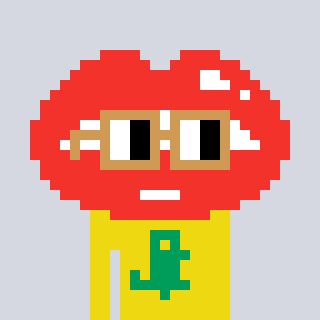
a pixel art character with square brown glasses, a lips-shaped head and a yellow-colored body on a cool background